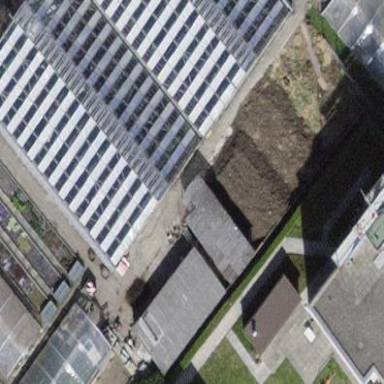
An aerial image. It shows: Greenhouse.